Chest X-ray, PA view. Patient: 53 years old, sex M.
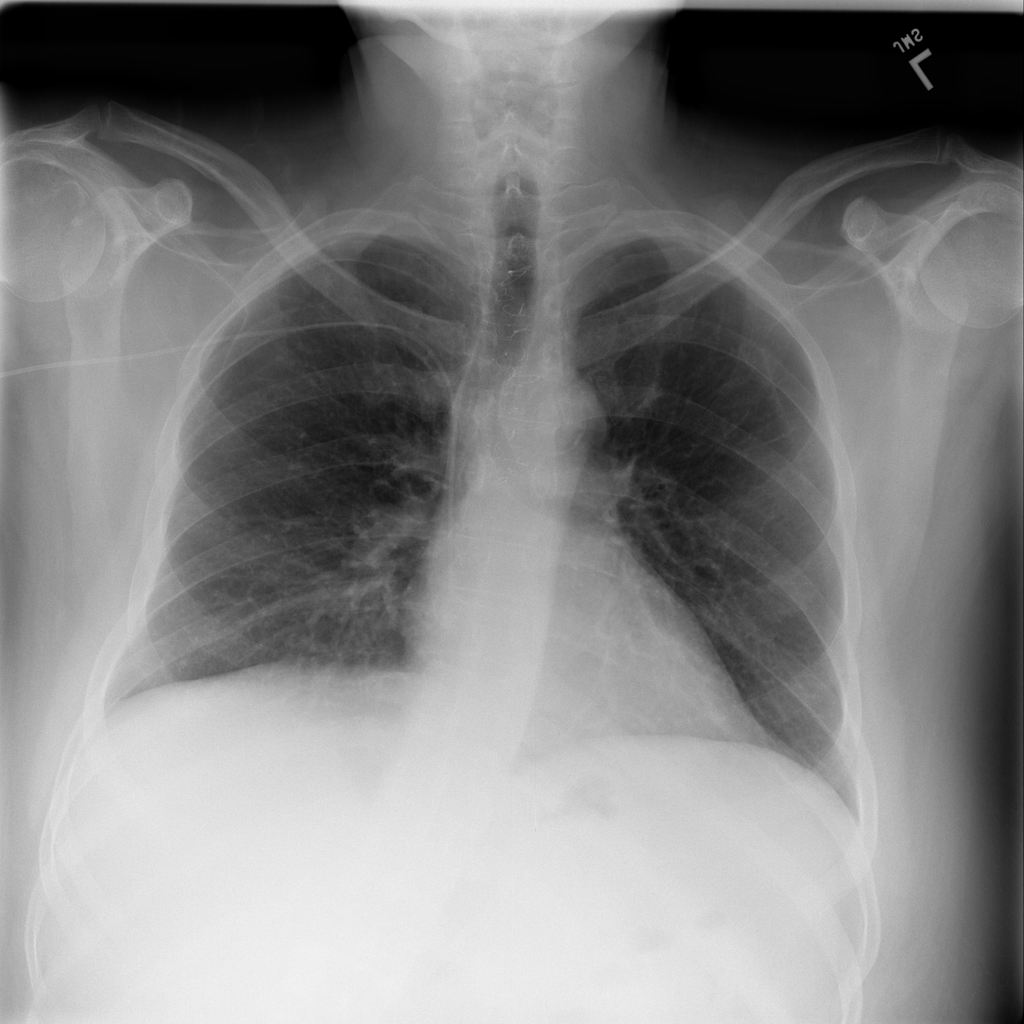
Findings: No Finding